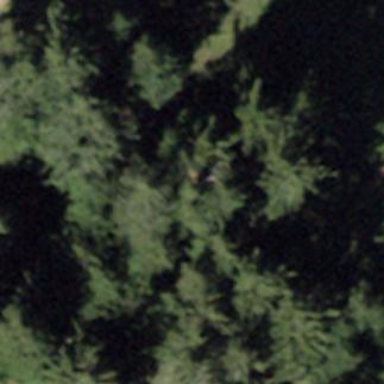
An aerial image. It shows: Forest area.